Question: Interesting problem I'm having with a ListView. It's using a standard ArrayAdapter, with a custom XML layout for the items within. Simple XML:
'''
<?xml version="1.0" encoding="utf-8"?>
<TextView
xmlns:android="http://schemas.android.com/apk/res/android"
android:id="@android:id/text1"
android:background="@drawable/list_bg_blue"
android:layout_width="fill_parent"
android:layout_height="wrap_content"
android:paddingTop="20dp"
android:paddingBottom="20dp"
android:typeface="serif"
android:textSize="20px"
android:textStyle="bold|italic"
android:textColor="#FF1e5a82"
android:shadowColor="#FFFFFFFF"
android:shadowDx="1"
android:shadowDy="1"
android:shadowRadius="1"
/>
'''
I don't think there's anything in there that is a problem, but I'm having some strange black lines showing up that I can't seem to get rid of (you can see it in the picture below). I've tried setting 'android:dividerHeight="0px"' in the ListView, but these still appear. You can see between New Episodes and Shows that there is no line, but for some reason there is after the first and last.
Any ideas?
EDIT: Did some more thinking, seems to be just the first and the last, so I found:
'android:headerDividersEnabled' and
'android:footerDividersEnabled'
Setting footers to false fixed the last one, but oddly setting header dividers to false had no effect. :/
EVEN MORE EDITS!: Okay, so I added a few more items to the list (should have done that first), and it seems to be every other item (e.g. item 1, item 3, item 5, and so on) that has a divider appearing below it.

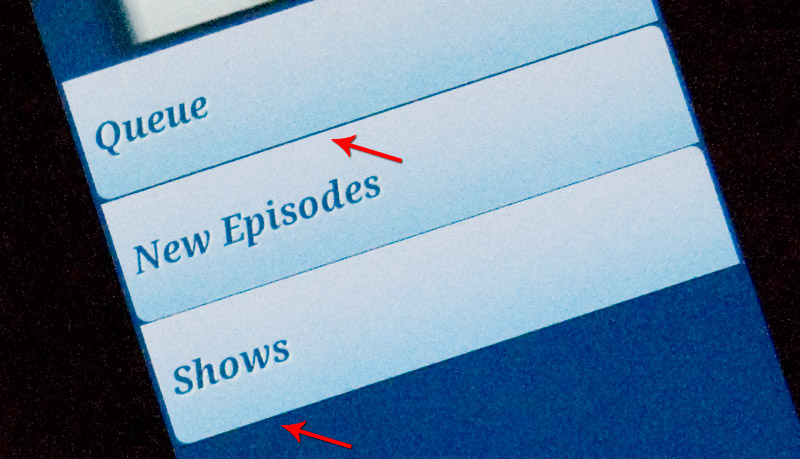
Answer: You could say
'''
<ListView
...
android:divider="@null"
...
/>
'''
The divider should be inserted after every entry by default.